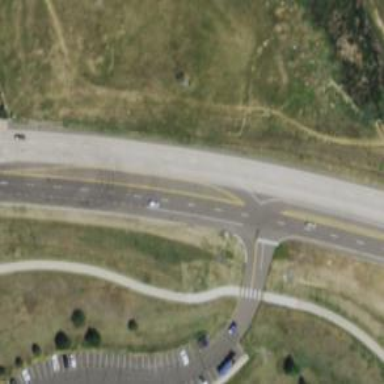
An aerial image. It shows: Asphalt path with excellent trail visibility.